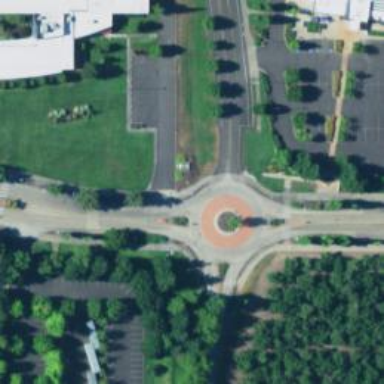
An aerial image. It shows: Tertiary road that leads to roundabout.